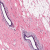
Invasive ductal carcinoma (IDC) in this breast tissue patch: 0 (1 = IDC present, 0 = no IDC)